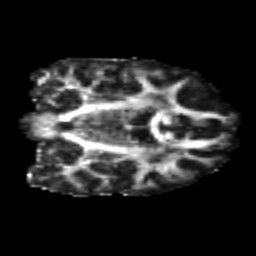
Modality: FA
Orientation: coronal
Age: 25
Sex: male
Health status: healthy
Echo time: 0.074 s